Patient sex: M
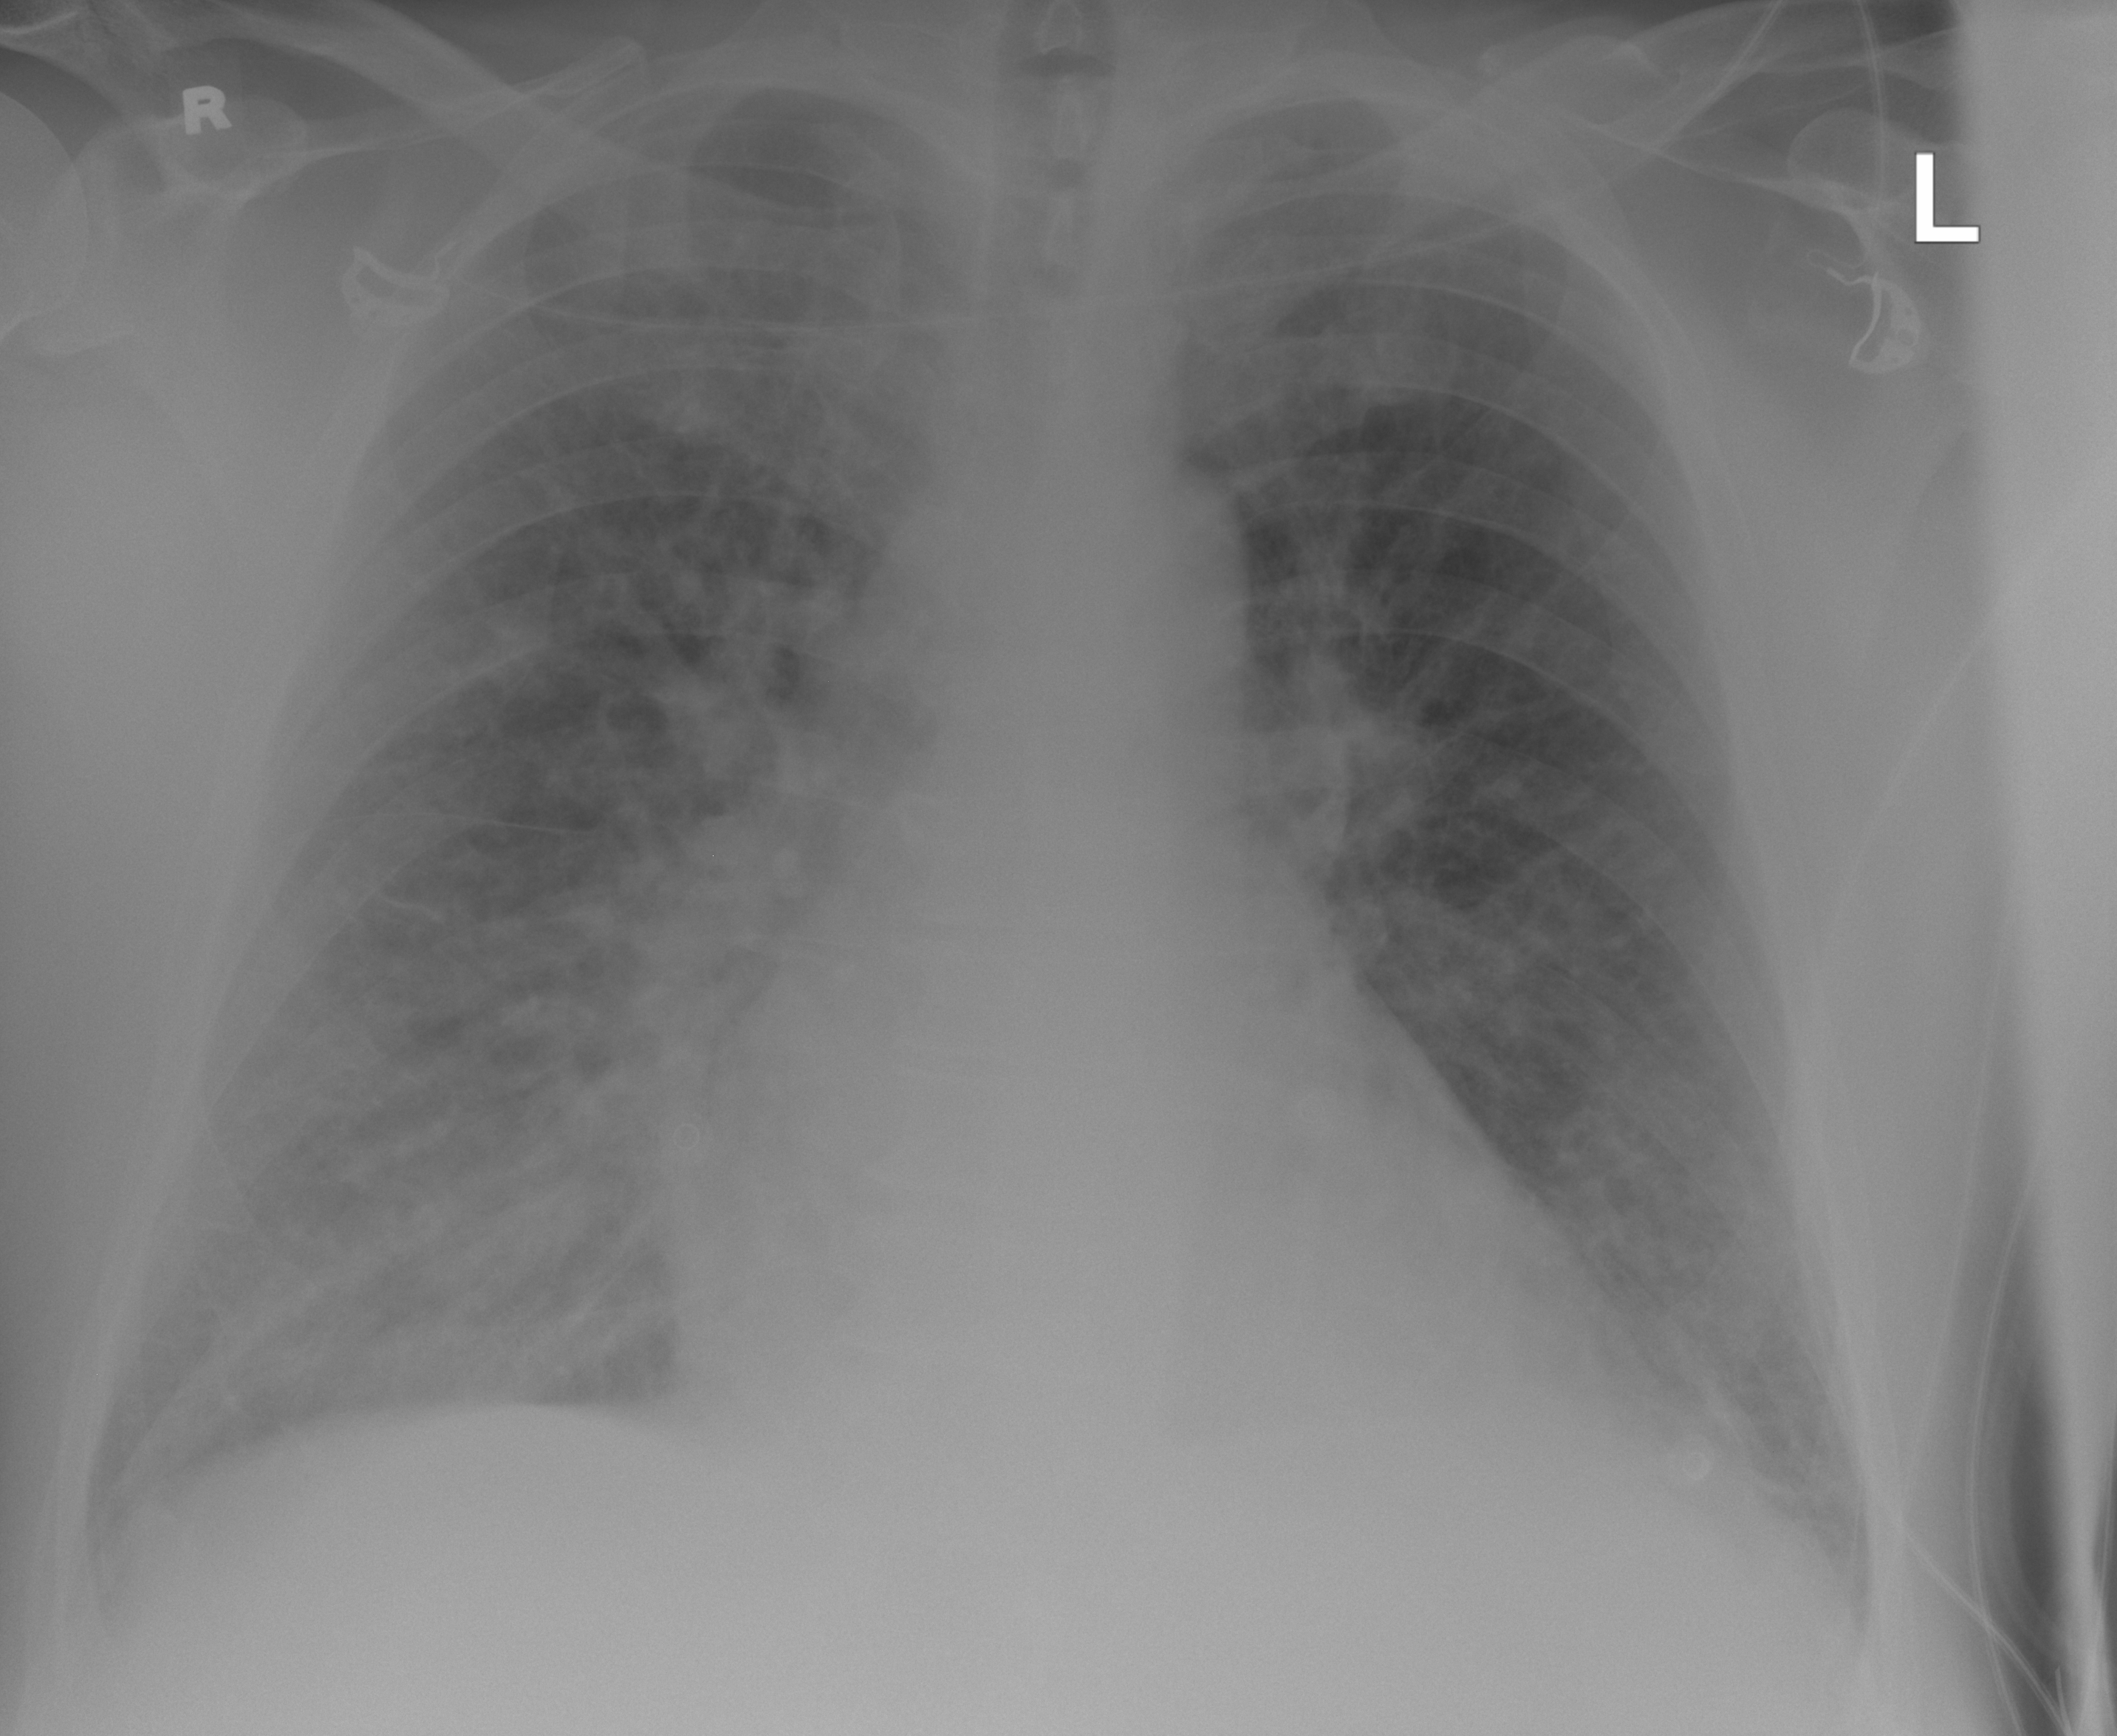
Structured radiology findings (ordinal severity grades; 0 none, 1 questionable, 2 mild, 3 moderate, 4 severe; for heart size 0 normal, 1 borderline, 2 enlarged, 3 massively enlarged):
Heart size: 1
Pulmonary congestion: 2
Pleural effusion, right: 2
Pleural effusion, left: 2
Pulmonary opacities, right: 3
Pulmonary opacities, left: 1
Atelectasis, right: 2
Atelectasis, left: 1